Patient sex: M
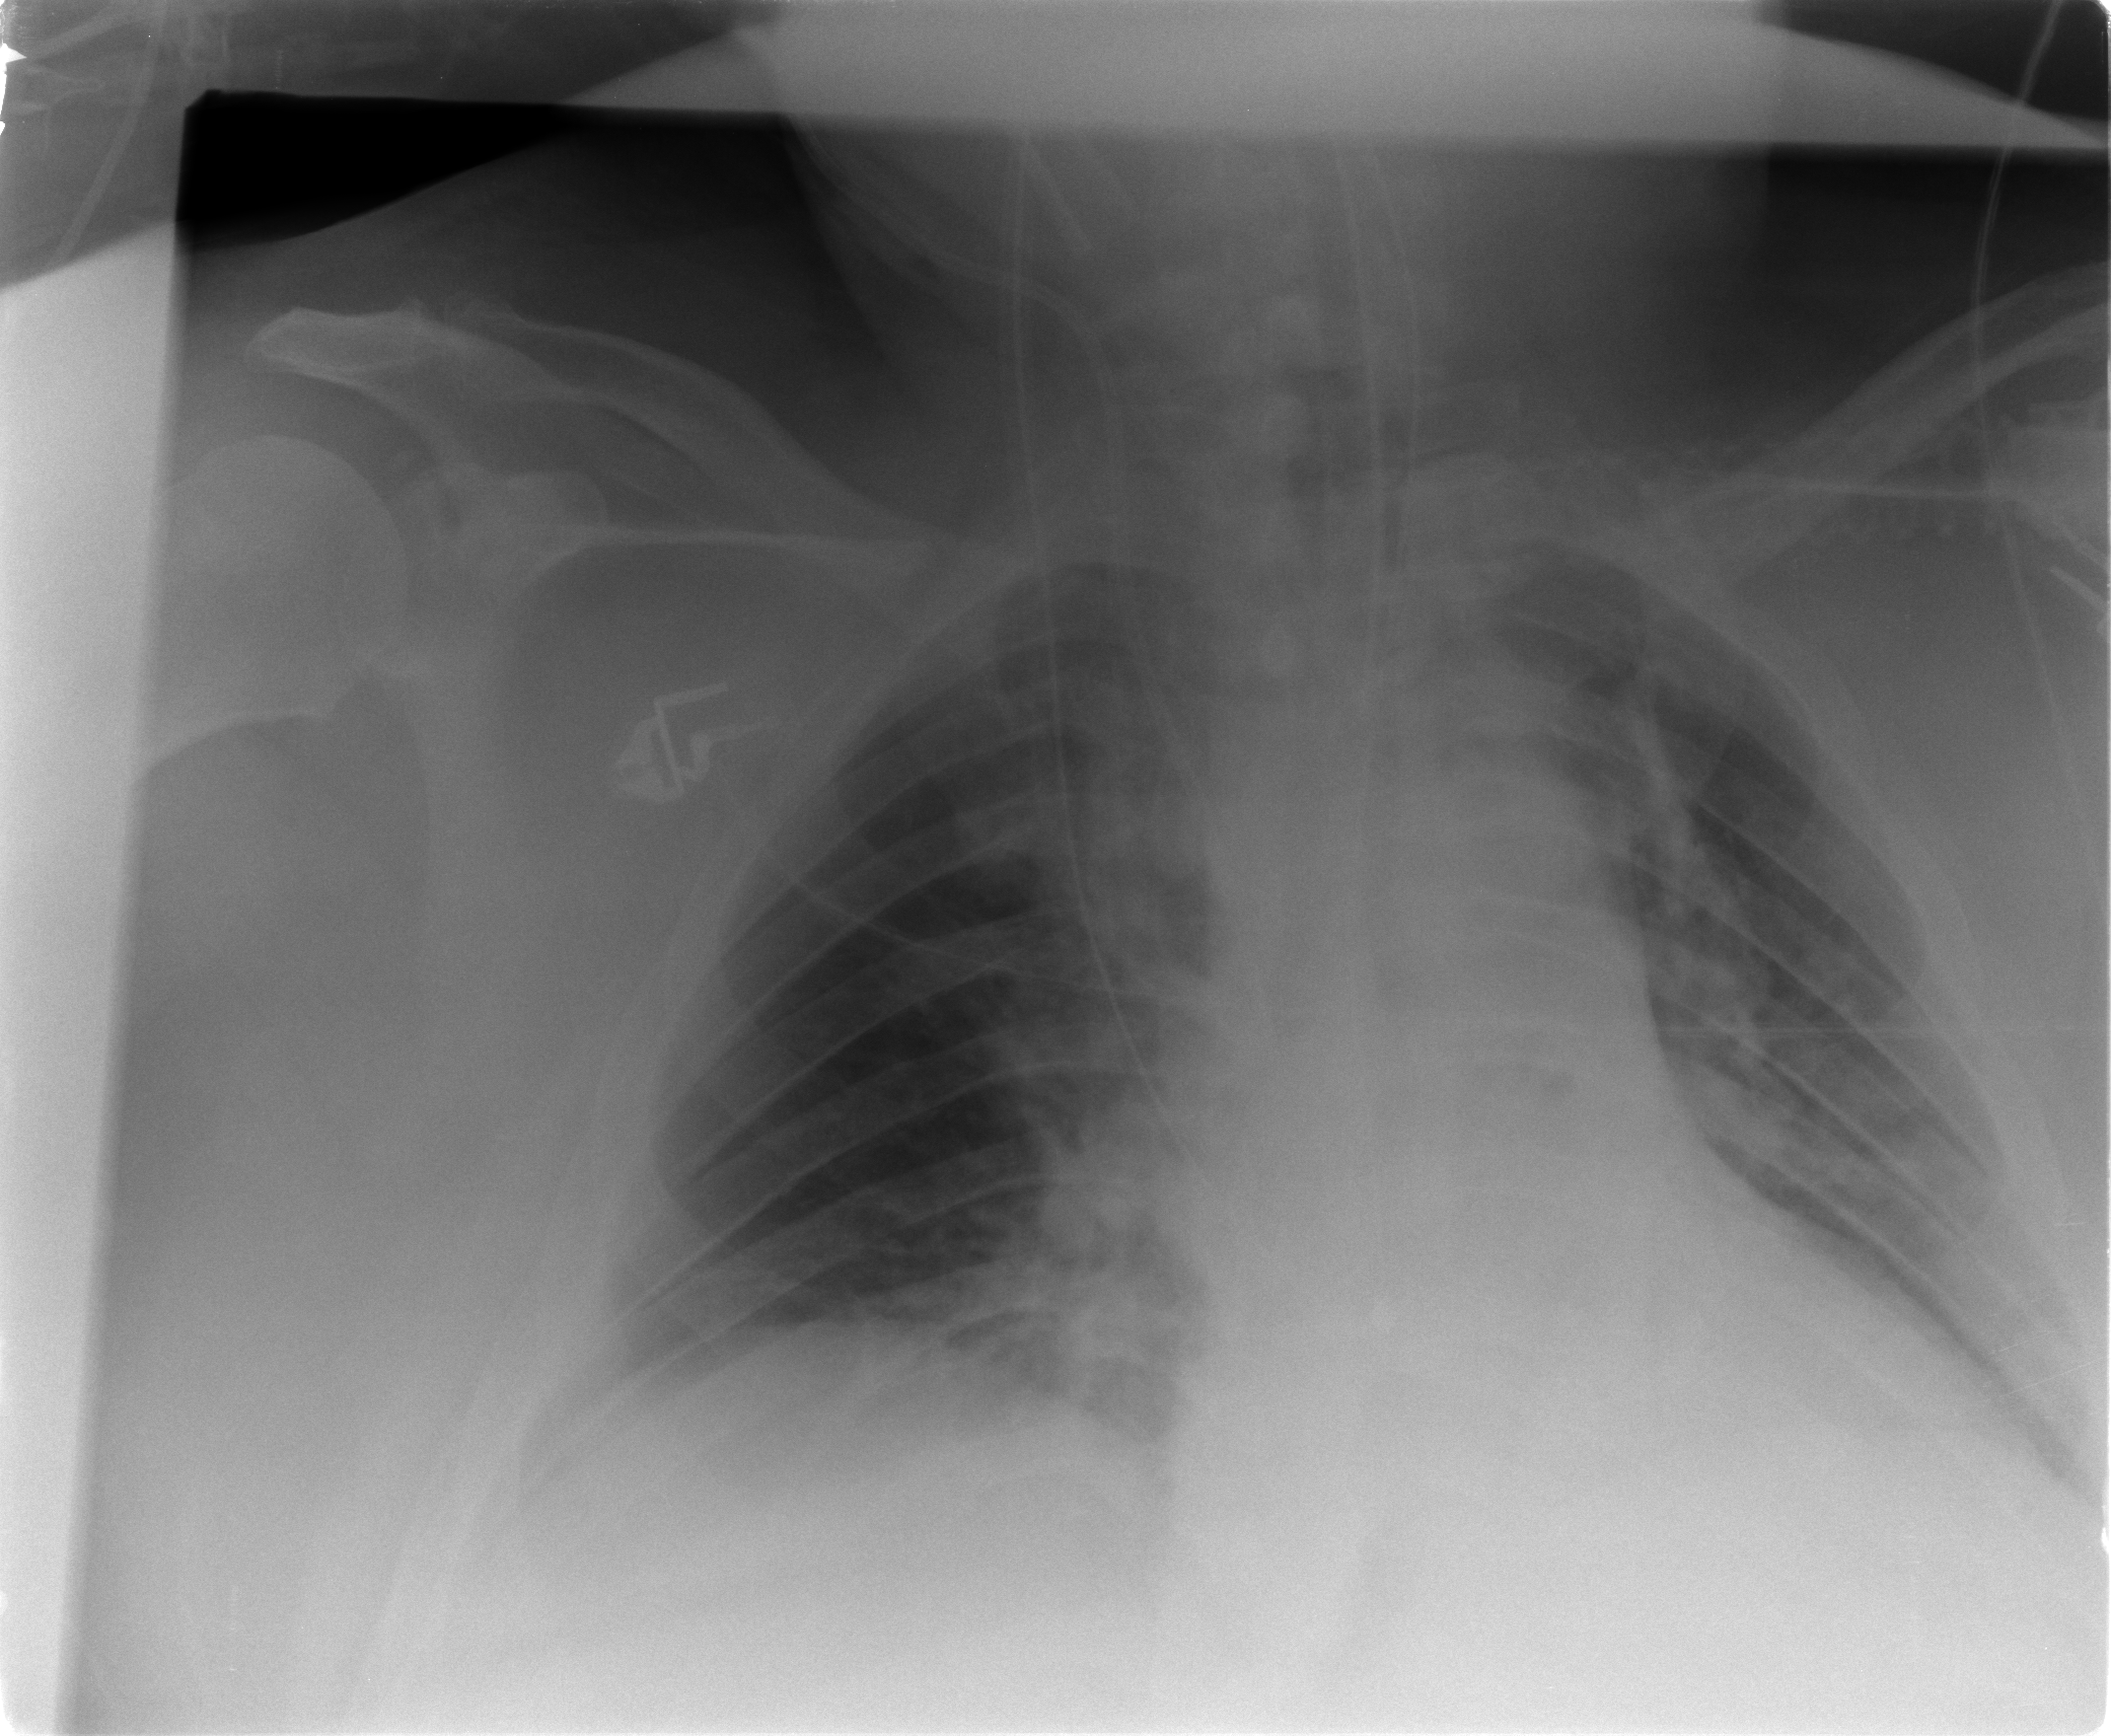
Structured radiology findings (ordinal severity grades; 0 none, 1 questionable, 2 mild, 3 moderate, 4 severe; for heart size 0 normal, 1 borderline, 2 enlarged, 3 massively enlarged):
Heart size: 2
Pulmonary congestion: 1
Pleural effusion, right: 1
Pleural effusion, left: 1
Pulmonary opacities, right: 1
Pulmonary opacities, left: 2
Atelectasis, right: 2
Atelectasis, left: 2